Interaction volume radius: 5 \u00c5
Interaction volume height: 10 \u00c5
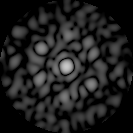
Disorder parameter: 0.7331